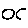
Label: car